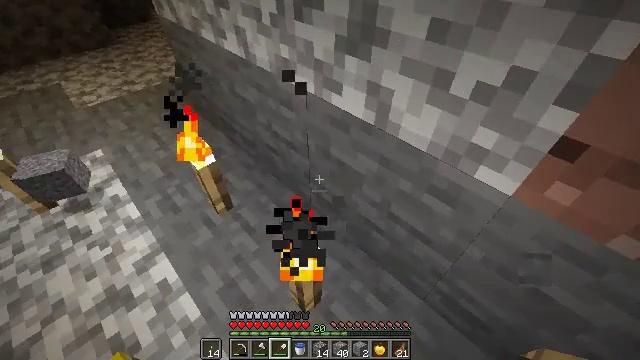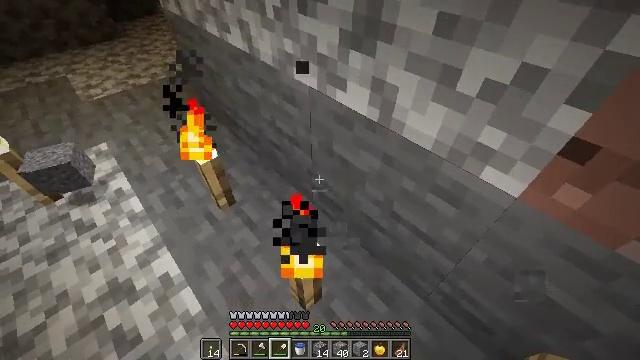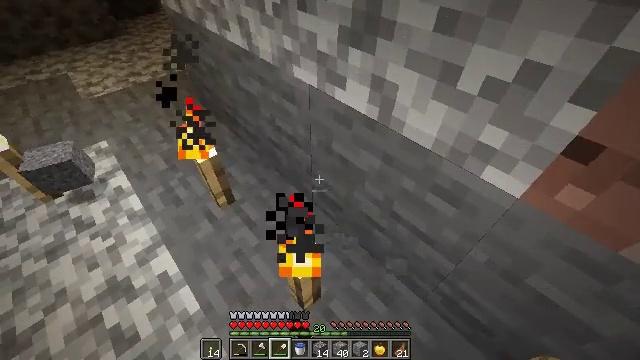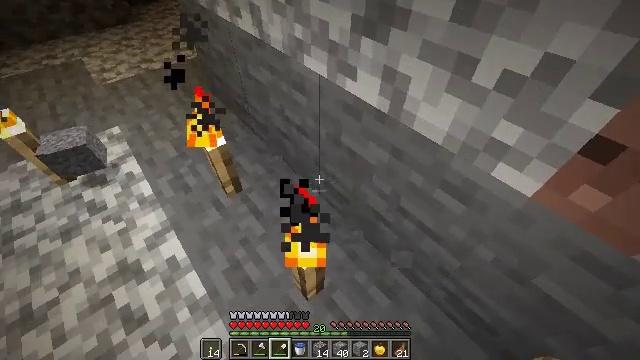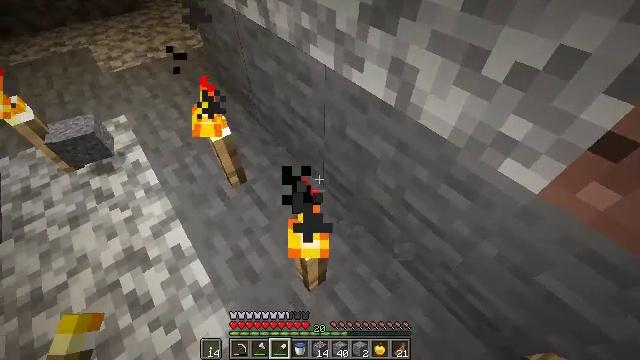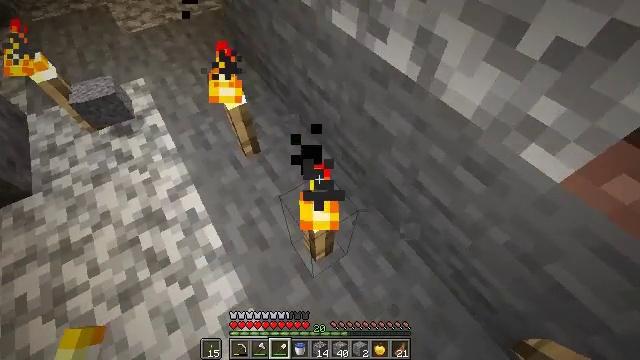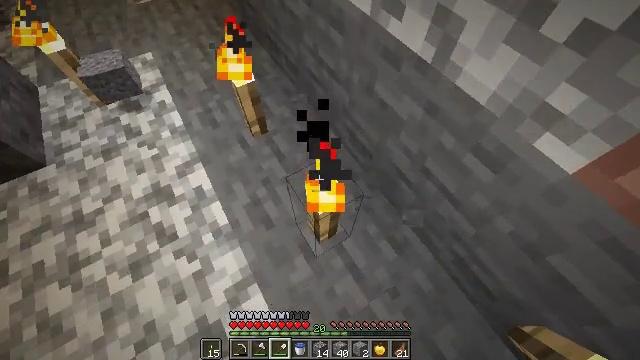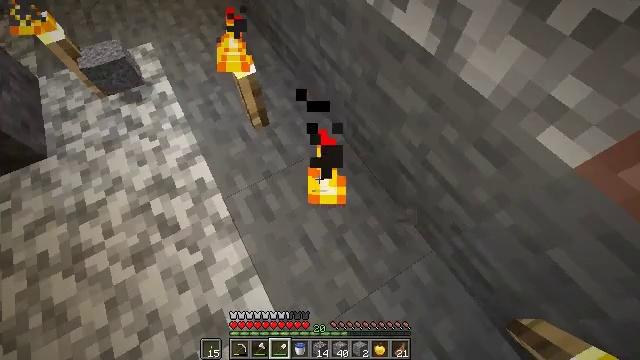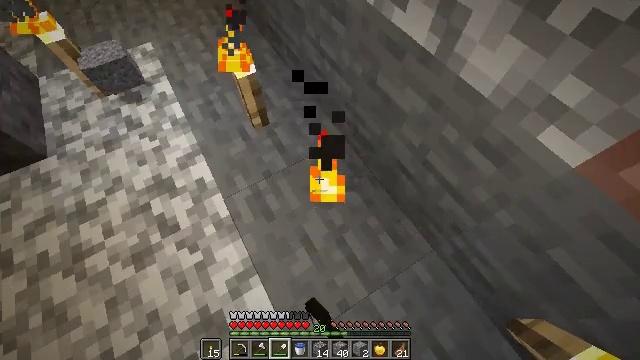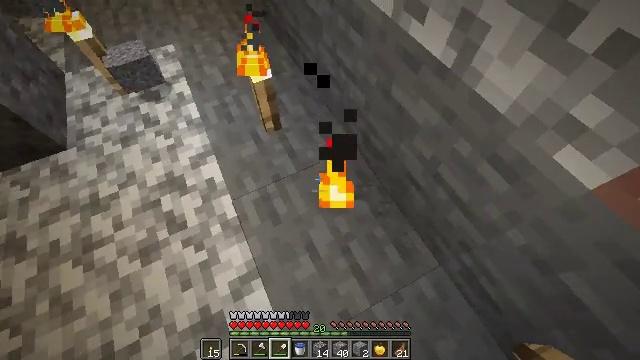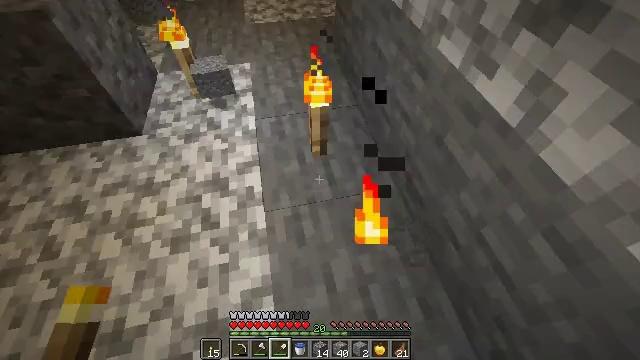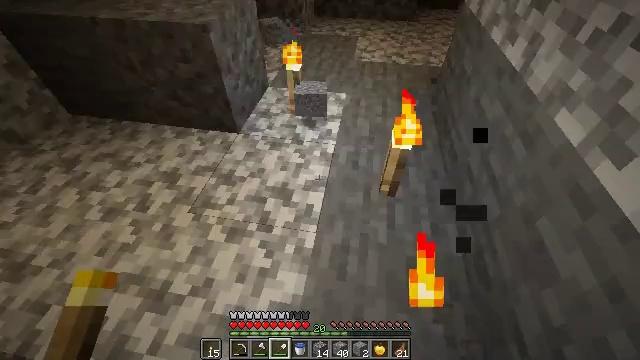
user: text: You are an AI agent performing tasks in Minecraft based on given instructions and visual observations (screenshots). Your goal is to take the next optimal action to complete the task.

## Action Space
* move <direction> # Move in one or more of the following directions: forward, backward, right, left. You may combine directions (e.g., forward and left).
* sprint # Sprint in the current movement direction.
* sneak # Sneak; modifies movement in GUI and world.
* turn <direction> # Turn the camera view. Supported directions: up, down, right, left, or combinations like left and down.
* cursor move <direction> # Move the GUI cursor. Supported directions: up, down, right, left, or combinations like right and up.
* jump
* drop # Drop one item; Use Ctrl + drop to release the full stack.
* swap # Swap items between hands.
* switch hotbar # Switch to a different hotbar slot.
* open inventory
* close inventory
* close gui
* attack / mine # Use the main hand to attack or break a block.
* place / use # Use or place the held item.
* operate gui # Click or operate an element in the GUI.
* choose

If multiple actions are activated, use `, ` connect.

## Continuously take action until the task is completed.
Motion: motion action
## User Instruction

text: Mine the torch on the wall.
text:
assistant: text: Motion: turn left, attack / mine
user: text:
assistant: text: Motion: attack / mine
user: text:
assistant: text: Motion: turn left and down, attack / mine
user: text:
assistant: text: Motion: turn left and down
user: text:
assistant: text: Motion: turn left and down
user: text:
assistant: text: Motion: turn left and down
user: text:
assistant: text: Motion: turn down, attack / mine
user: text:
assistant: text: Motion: attack / mine
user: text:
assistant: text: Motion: turn left and up, attack / mine
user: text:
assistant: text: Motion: turn left and up
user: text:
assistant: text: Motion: turn left and up
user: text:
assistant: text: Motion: no_op